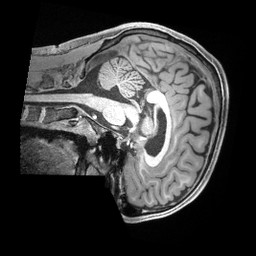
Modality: T1w
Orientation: sagittal
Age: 21
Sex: male
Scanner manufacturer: siemens
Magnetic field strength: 3 T
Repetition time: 2.4 s
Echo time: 0.00226 s